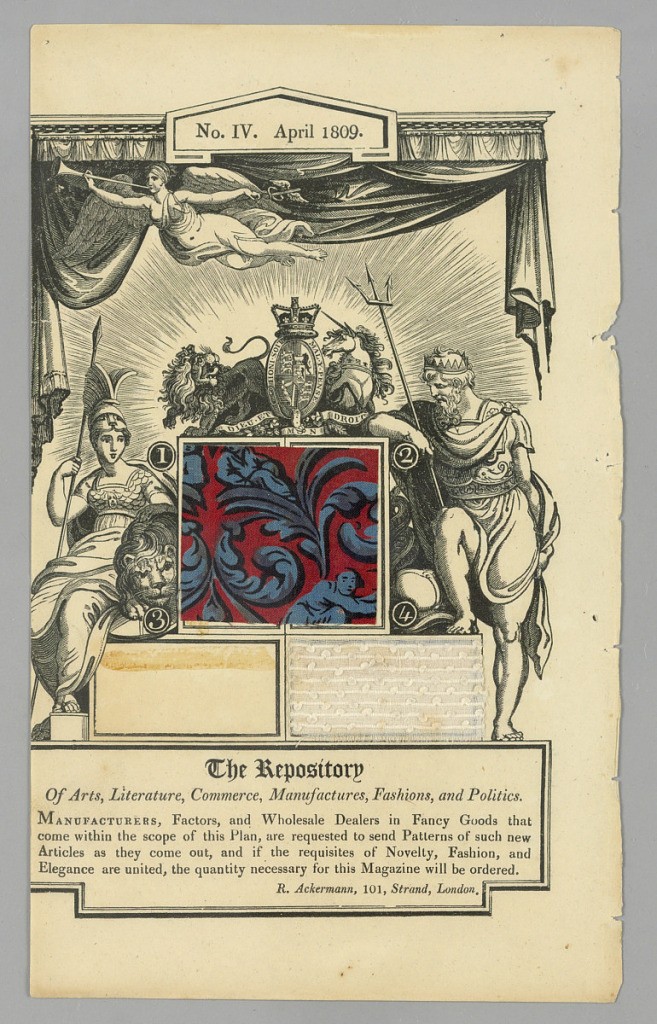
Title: Page from Ackermann's "Repository of the Arts, Science etc,"
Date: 1809
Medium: a.) paper and textile swatches (fibers not identified)
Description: Component "a" is a page from Ackermann's Repository No. IV, April 1809. Page contains printed graphics and two textile swatches: a swatch of red and blue block printed fabric and a swatch of white woven fabric. One swatch missing.